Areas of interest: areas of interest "Park Square"
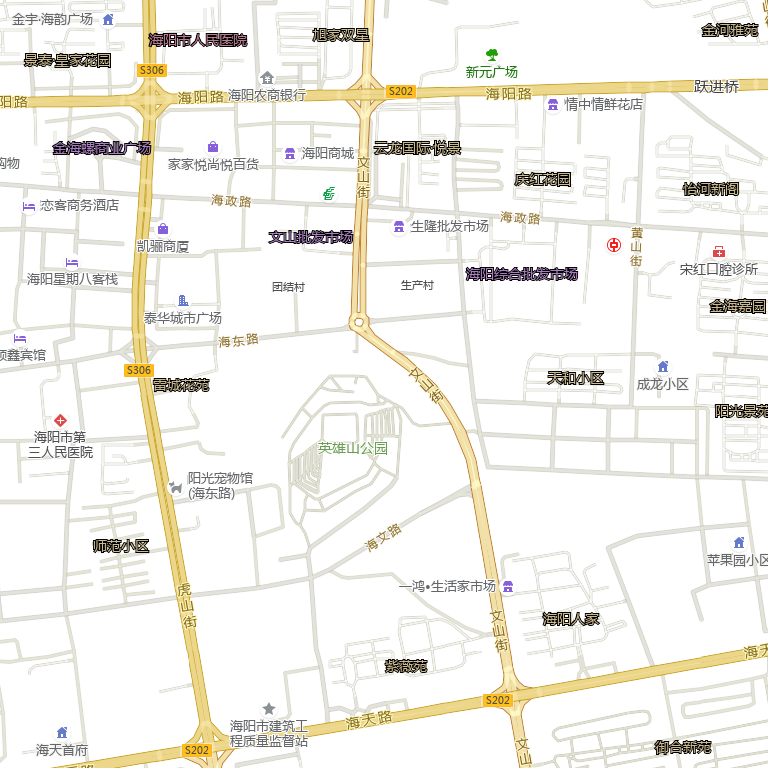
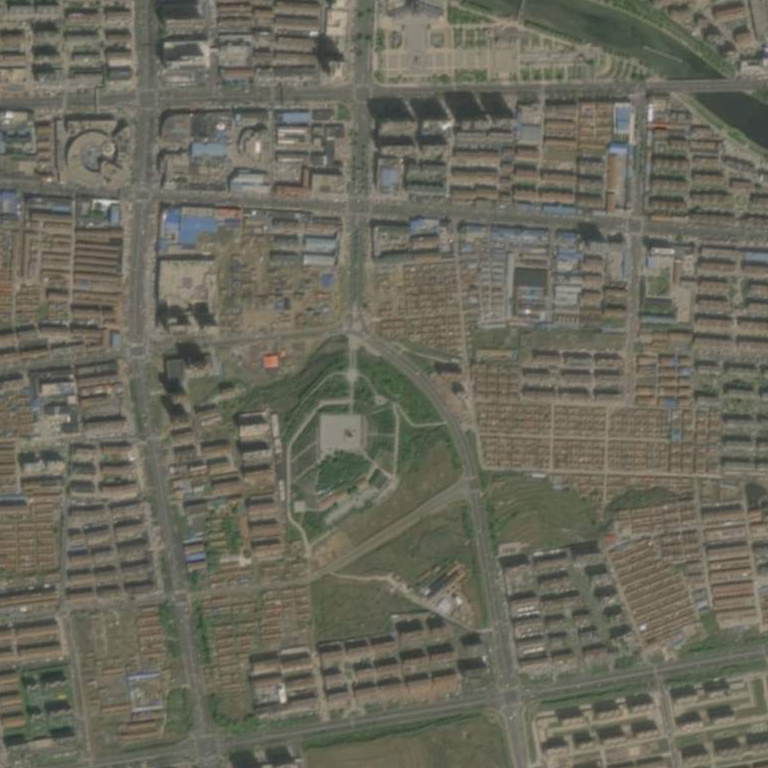